Question:
open <URL> and hit shift + f2 then type this command.
'screenshot d:\yash.png --fullpage'
Then it reduces the clientWidth and takes screenshot.
Selenium-WebDriver FireFox-<URL>
Using <URL>.
use 'ieCapabilities.setCapability("ignoreZoomSetting", true);'
then it takes screenshot of entire page by reducing the client width with out any Image pixel problem. but the Screen shot on this Site:'http://help.dottoro.com/ljlumkqh.php' is not as expected.
But in it takes only <URL> of web page. In order to take
whole page screen shot we need to scroll to clientHeight and combine all
screen shots.
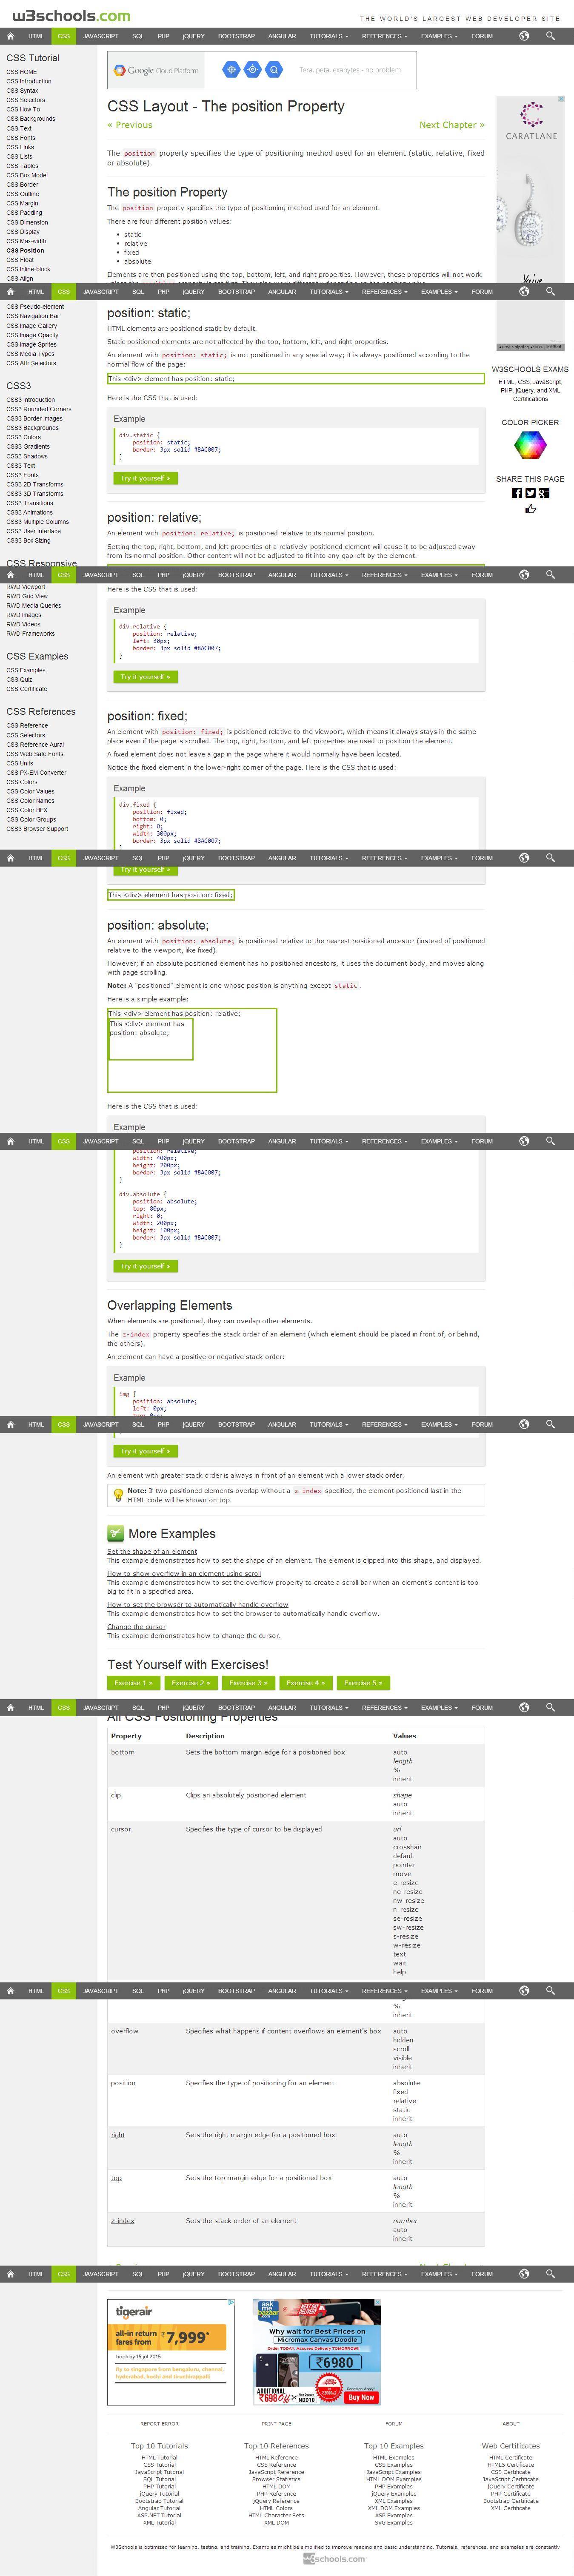
Answer: Window.<URL>
<URL> for IE before version 9
'''
var elems = window.document.getElementsByTagName('*');
for(i = 0; i < elems.length; i++) {
if (window.getComputedStyle) {
var elemStyle = window.getComputedStyle(elems[i], null);
if(elemStyle.getPropertyValue('position') == 'fixed' && elems[i].innerHTML.length != 0 ){
elems[i].parentNode.removeChild(elems[i]);
}
alert (Works For all Browsers);
}else {
var elemStyle = elems[i].currentStyle;
if(elemStyle.position == 'fixed' && elems[i].childNodes.length != 0 ){
elems[i].parentNode.removeChild(elems[i]);
}
alert (Works for IE browsers version below 9);
}
}
'''